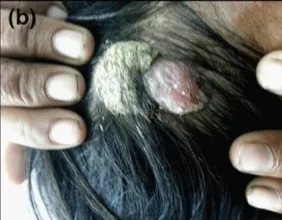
(b) The scalp of the patient, showing scaly plaques and papulonodular lesions.
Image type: medical_photograph (other_medical_photograph)